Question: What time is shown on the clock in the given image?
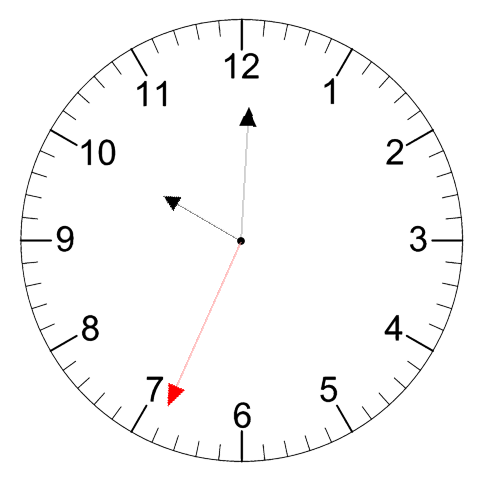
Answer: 10:00:34